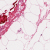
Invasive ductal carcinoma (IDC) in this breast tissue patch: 0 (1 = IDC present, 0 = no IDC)